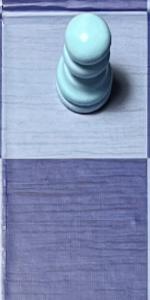
Label: Empty